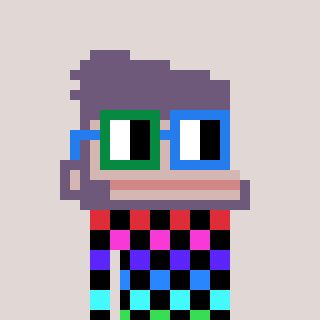
a pixel art character with square green and blue glasses, a ape-shaped head and a bege-colored body on a warm background